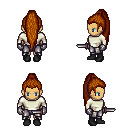
a pixel art fantasy rpg character, female body template, human, tanned skin, white long-sleeve shirt, metal pants, brunette extra-long topknot hairstyle, metal gloves, black shoes, dagger, four views (front, back, left, right), 2x2 character sprite sheet, small pixel art, hard edges, no anti-aliasing